Question: I'm using EntityFramework together with <URL> and I've defined Employee POCO class as follows:
'''
public class Employee
{
public long Id { get; set; }
public string FirstName { get; set; }
public string LastName { get; set; }
public Company Company { get; set; }
public Country Country { get; set; }
}
'''
I'm using this code to do a GroupBy the Country Name:
'''
var query = Employees.Include(e => e.Company).Include(e => e.Country);
var groupByQuery = query.GroupBy("new (Country.Code as GroupByField)", "new (it AS XEmployee, it.Company AS XCompany, it.Country AS XCountry)");
var selectQuery = groupByQuery.Select("new (Key.GroupByField, it as Grouping)");
var grouping = selectQuery.Select("it.Grouping") as IQueryable<IGrouping<DynamicClass, DynamicClass>>;
var objects = grouping.First().AsQueryable() as IQueryable<object>;
// This line gives me : ParseException: No property or field 'XEmployee' exists in type 'DynamicClass'
var employees = objects.Select("it.XEmployee");
'''
It's very strange because when I dump all the properties from the DynamicClass, the XEmployee is a valid public property ?
'''
var firstObject = objects.First();
firstObject.GetType().GetProperties().Dump();
'''
Shows

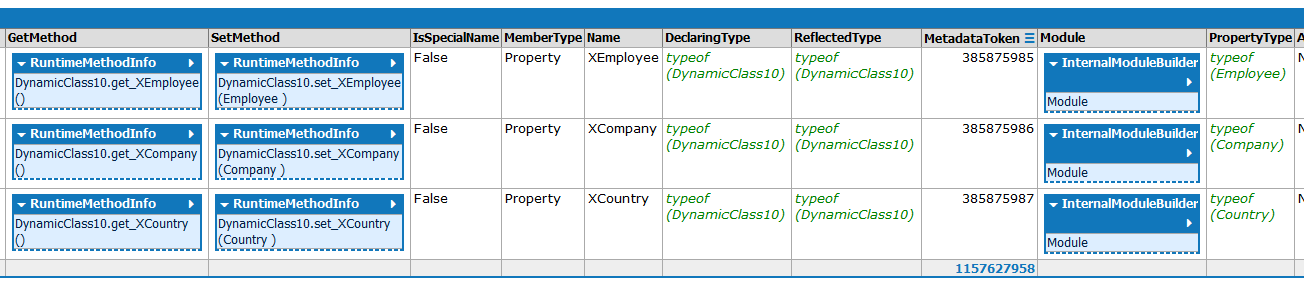
Answer: I've created an extension method which gets a property from an object and casts this to the required type.
See this code for the extension method "Select"
'''
public static class DynamicQueryableExtensions
{
public static IEnumerable<TEntity> Select<TEntity>(this IEnumerable<object> source, string propertyName)
{
return source.Select(x => GetPropertyValue<TEntity>(x, propertyName));
}
private static T GetPropertyValue<T>(object self, string propertyName)
{
var type = self.GetType();
var propInfo = type.GetProperty(propertyName);
try
{
return propInfo != null ? (T)propInfo.GetValue(self, null) : default(T);
}
catch
{
return default(T);
}
}
}
'''
The code is used as follows:
'''
// This line will just work fine.
var employees = objects.Select<Employee>("XEmployee");
employees.Dump();
'''
For a working example, see my <URL> project on github.